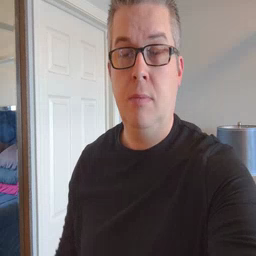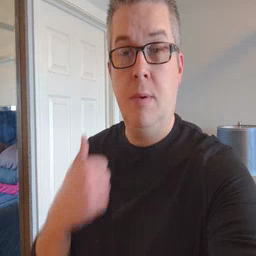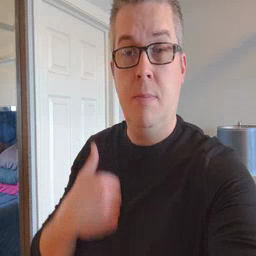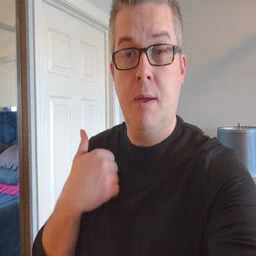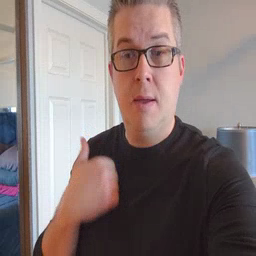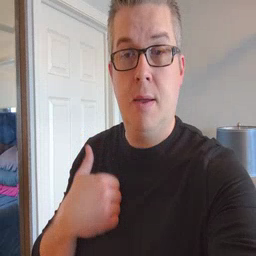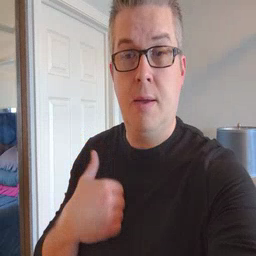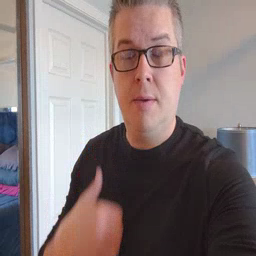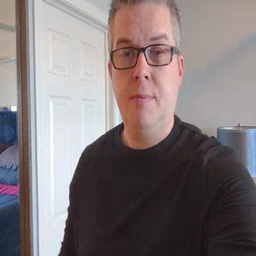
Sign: bath